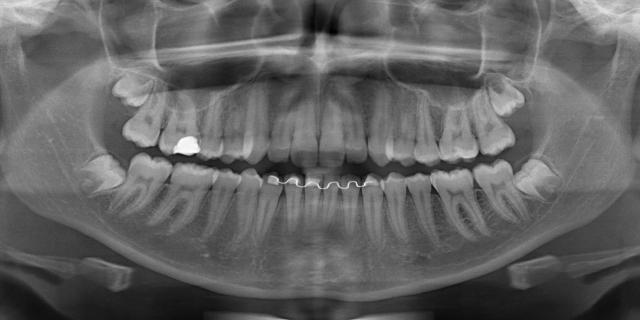
adult